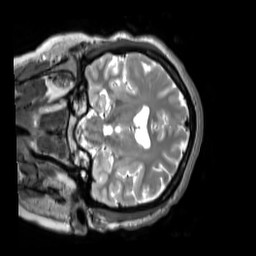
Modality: T2w
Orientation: coronal
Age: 52
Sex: female
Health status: ill
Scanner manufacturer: siemens
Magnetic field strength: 3 T
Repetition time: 2.8 s
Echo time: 0.326 s